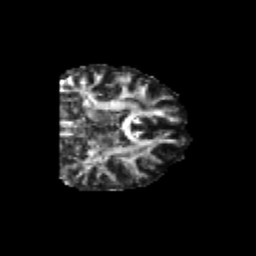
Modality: FA
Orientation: coronal
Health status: healthy
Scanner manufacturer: philips
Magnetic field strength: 3 T
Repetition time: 6.964 s
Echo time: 0.092 s